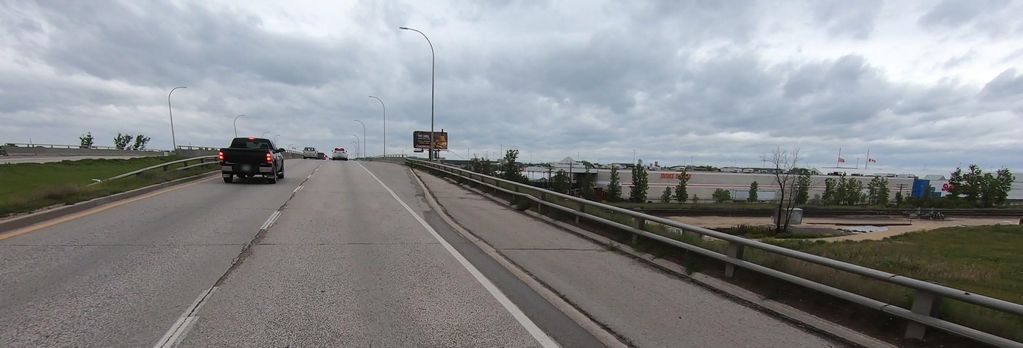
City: winnipeg